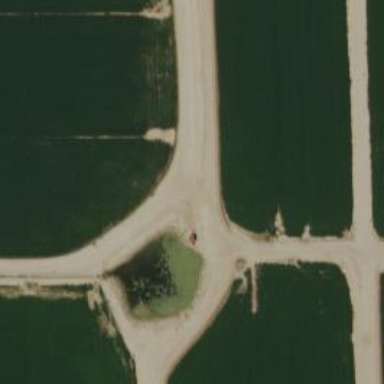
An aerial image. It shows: Irrigation culvert used for service.